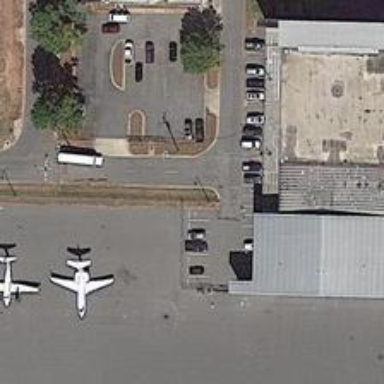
A parking lot and aopen space are in front of the terminal building while the airplanes are located aisde .